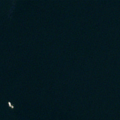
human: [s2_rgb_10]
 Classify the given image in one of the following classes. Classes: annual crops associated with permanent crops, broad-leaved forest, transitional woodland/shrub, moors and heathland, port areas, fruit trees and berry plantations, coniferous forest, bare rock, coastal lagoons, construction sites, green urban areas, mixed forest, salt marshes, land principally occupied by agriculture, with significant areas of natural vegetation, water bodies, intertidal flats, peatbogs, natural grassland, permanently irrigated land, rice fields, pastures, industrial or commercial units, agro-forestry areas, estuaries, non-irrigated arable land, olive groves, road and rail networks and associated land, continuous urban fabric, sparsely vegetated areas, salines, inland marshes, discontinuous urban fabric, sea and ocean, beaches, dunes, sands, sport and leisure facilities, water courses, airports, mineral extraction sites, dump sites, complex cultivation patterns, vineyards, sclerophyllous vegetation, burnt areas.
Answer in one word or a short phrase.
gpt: sea and ocean